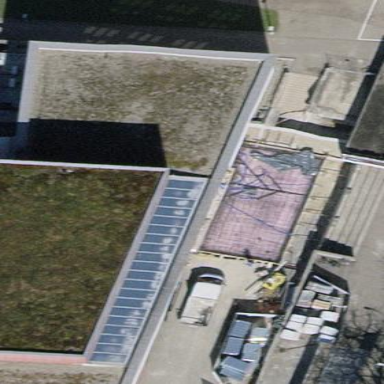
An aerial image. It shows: View of roof of building.